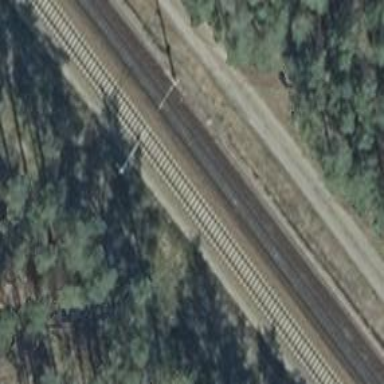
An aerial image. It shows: Railway track with contact lines for electrification.